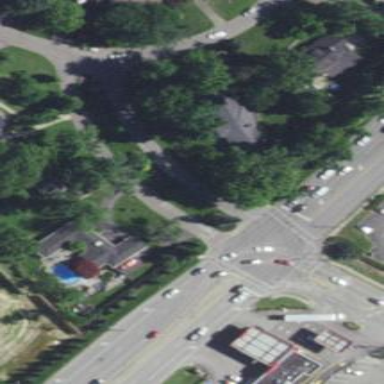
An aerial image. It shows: Grass-covered traffic island.